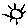
Label: sun